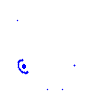
Particle: pion